Question: What is the value of the measurement in the image?
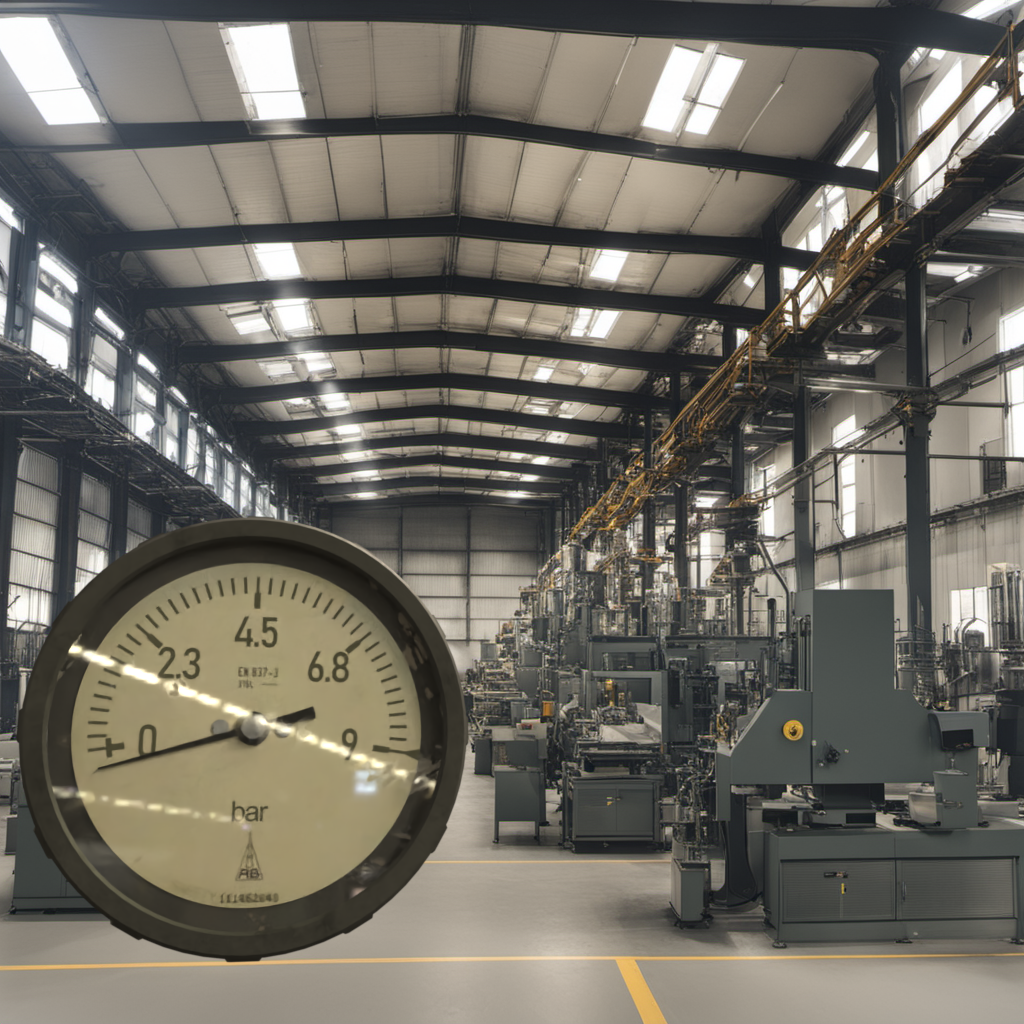
Answer: The result is -0.2
Question: What is the value range of this measurement?
Answer: The range is from 0 to 9
Question: What is the minimum and maximum value of this measurement?
Answer: The minimum value is 0 and the maximum value is 9